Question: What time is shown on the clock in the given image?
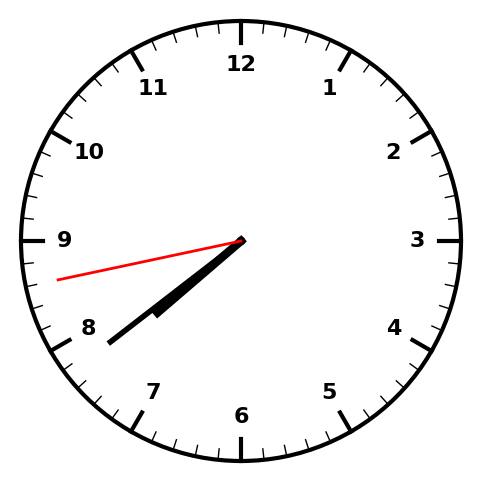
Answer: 07:38:43